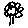
Label: flower